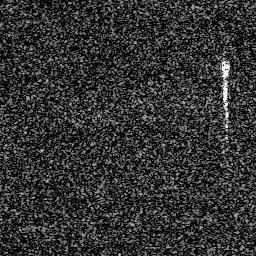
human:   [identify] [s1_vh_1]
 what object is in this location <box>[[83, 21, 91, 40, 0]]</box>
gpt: <ref>1 medium ship at the right</ref>